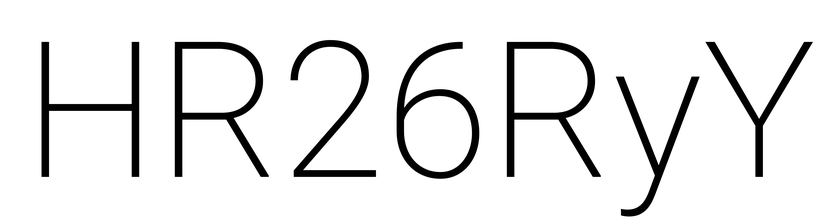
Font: Roboto_ExtraLight